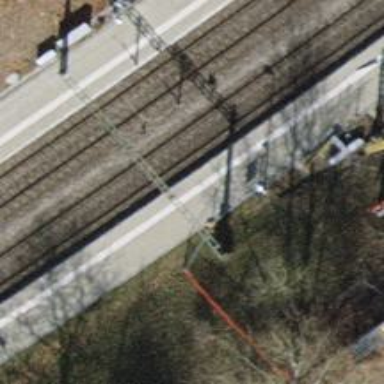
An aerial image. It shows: Solitary milestone along the railway.